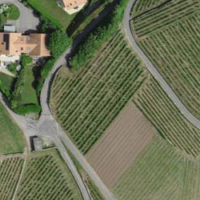
EUNIS habitat code: 40
Species observed at this site:
Cornus sanguinea